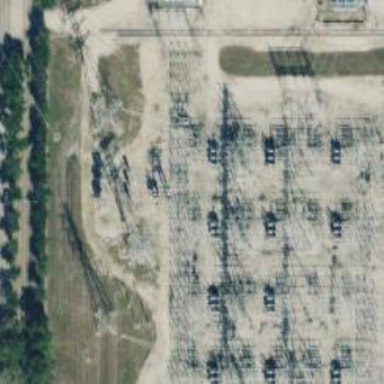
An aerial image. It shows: Switch for power supply.